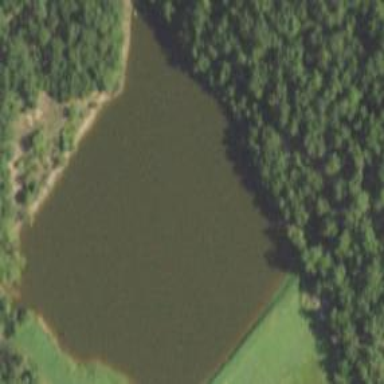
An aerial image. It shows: Reservoir.